Field crop: maize
Growth stage: 2
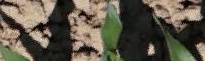
Species: maize